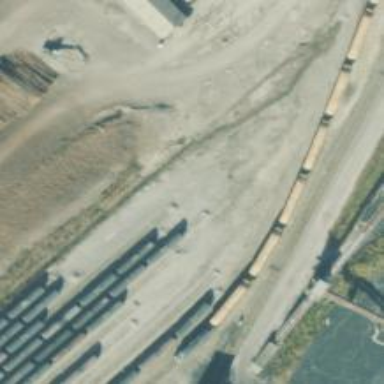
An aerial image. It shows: Abandoned spur railway.